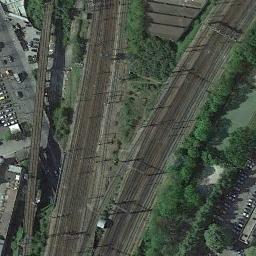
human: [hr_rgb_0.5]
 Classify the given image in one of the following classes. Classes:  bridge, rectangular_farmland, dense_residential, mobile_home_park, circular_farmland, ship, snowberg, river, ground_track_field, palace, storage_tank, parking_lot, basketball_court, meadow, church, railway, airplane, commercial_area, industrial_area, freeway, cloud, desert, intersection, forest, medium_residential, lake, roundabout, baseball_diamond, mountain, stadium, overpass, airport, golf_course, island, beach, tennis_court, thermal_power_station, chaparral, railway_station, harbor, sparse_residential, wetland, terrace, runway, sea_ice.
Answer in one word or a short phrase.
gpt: railway